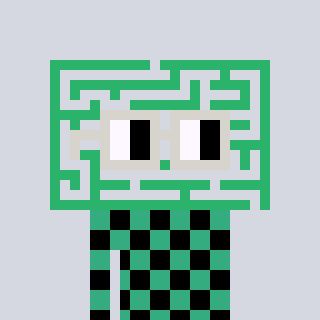
a pixel art character with square light gray glasses, a maze-shaped head and a teal-colored body on a cool background